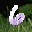
Label: 6